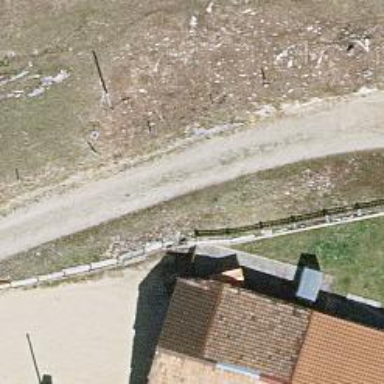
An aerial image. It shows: Service road with gravel surface.